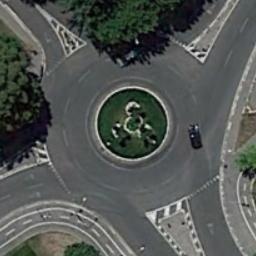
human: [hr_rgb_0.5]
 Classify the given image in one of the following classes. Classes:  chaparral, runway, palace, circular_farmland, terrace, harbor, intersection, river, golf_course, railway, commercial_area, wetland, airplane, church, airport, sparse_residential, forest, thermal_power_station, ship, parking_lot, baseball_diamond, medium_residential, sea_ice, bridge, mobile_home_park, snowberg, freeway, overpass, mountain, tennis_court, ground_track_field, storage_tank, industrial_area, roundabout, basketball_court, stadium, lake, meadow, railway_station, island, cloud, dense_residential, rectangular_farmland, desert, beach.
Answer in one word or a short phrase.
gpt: roundabout